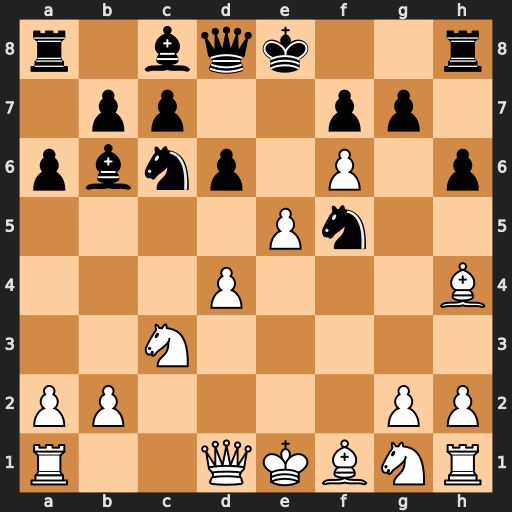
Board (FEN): r1bqk2r/1pp2pp1/pbnp1P1p/4Pn2/3P3B/2N5/PP4PP/R2QKBNR
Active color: w
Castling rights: KQkq
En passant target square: -
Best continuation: fxg7 Qxh4+ g3 Rg8 gxh4